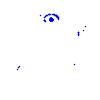
Particle: pion